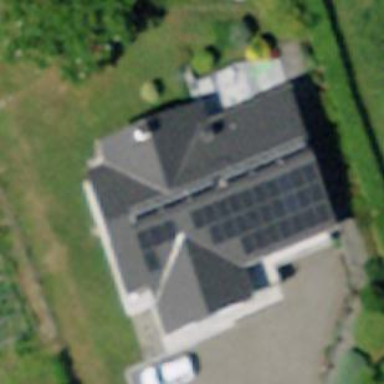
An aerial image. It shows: Solar power generator with photovoltaic panels.